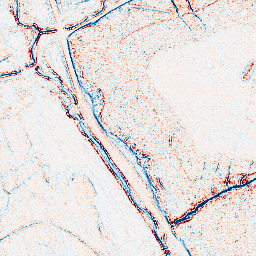
Category: edge_preserving
Decomposition family: bilateral
Decomposition parameters: d: 5
sigma_color: 25
sigma_space: 100
Upsampling method: sinc_hamming
Upsampling parameters: scale: 4
kernel_size: 8
Upsampling scale: 4